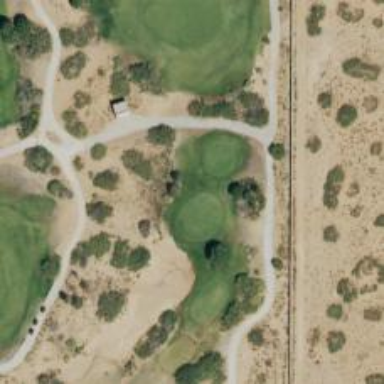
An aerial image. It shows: Grassy area designated as golf tee.